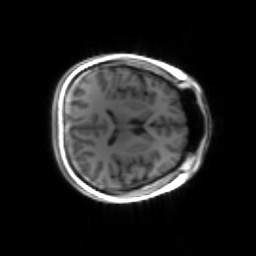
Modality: inplaneT1
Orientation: axial
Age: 22
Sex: male
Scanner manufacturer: siemens
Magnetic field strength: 3 T
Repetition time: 1.2 s
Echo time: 0.00251 s